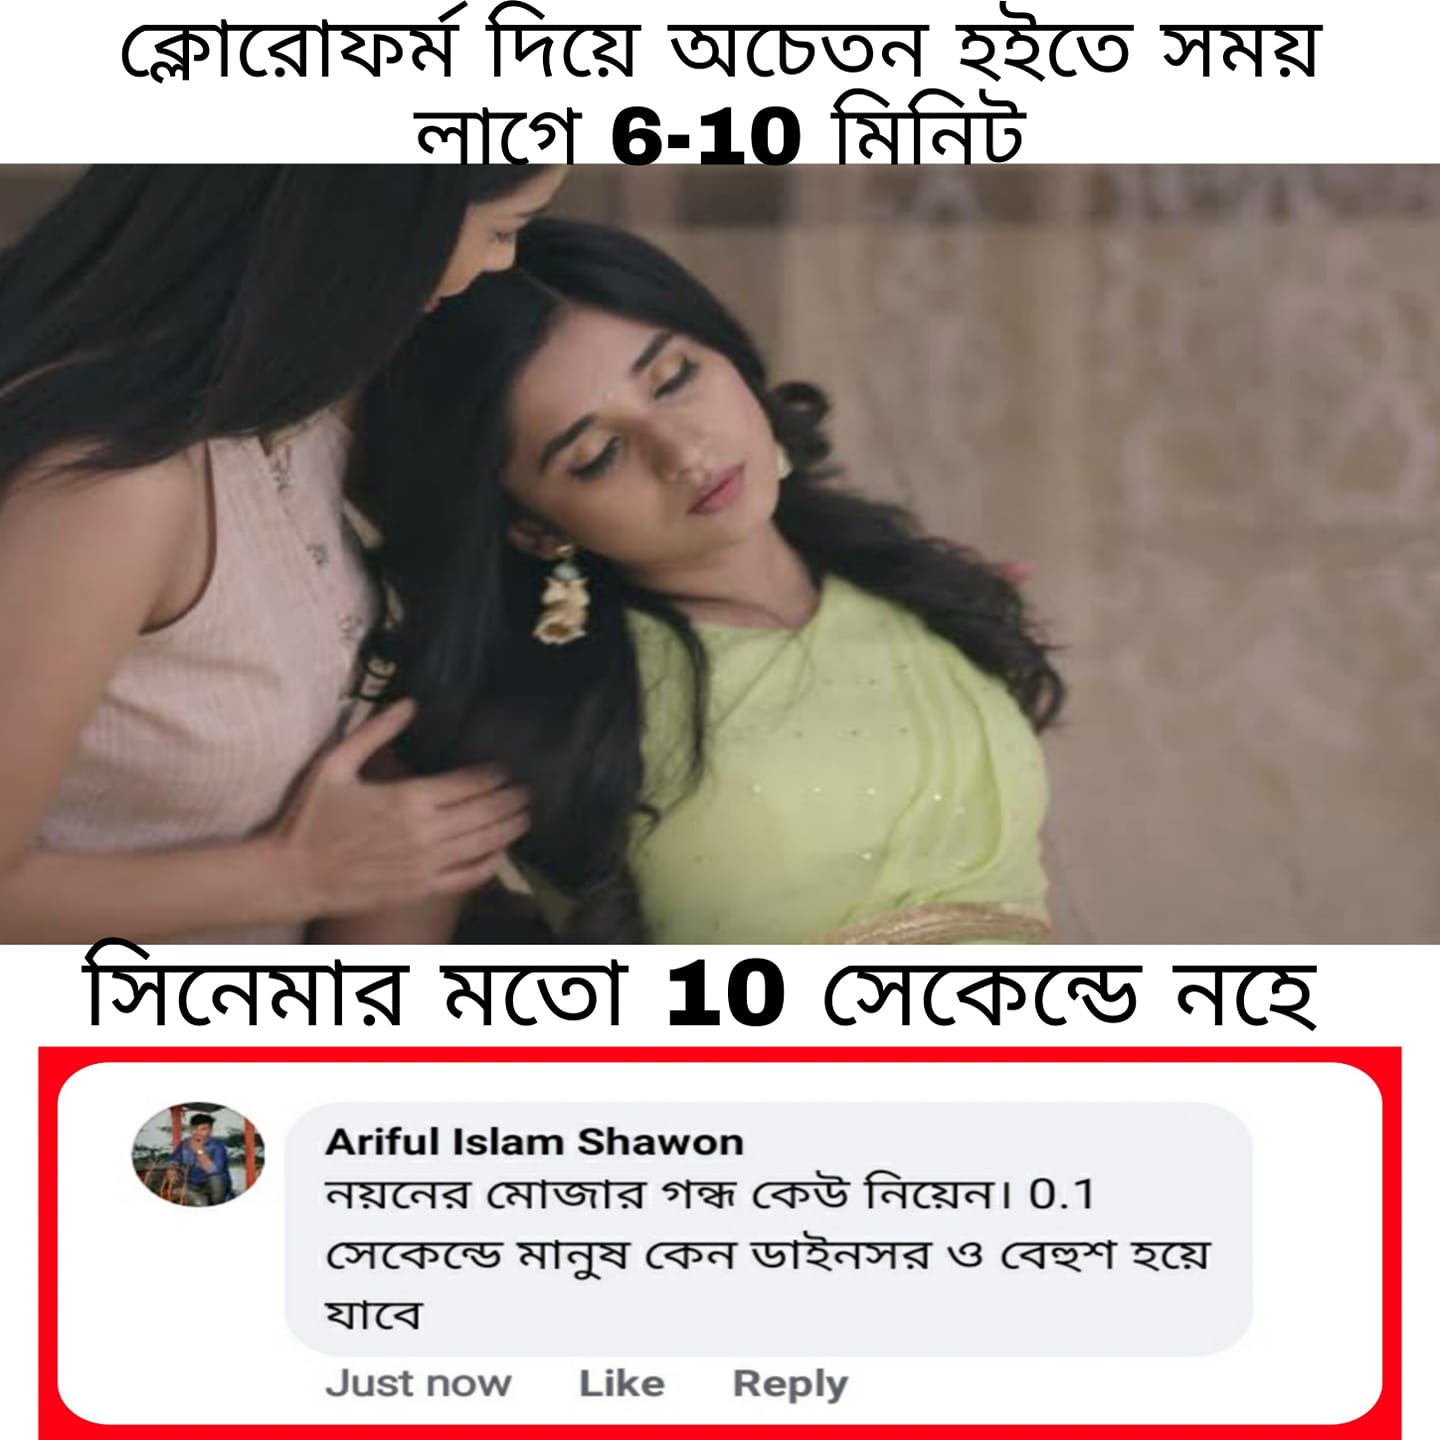
Caption: ক্লোরোফর্ম দিয়ে অচেতন হইতে সময় লাগে  6-10 মিনিট   সিনেমার মতো 10 সেকেন্ড নহে    Ariful Islam Shawon নয়নের মোজার গন্ধ কেউ নিয়েন । 0.1 সেকেন্ডে মানুষ কেন ডাইনসর ও বেহুশ হয়ে যাবে
Label: hate